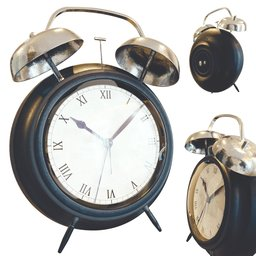
Label: appliances